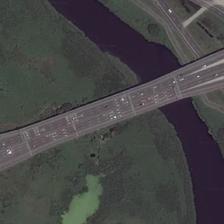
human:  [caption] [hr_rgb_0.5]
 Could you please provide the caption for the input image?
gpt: a long bridge across a grass and a narrow river .

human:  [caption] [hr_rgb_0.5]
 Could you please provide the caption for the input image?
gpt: a long bridge is on a river with several buildings on one side of it .

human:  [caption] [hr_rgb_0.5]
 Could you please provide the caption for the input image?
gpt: a bridge is on a curved river .

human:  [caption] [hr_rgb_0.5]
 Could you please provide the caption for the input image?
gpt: the crossroads connects two banks of the river, and each bank of the river have large tracts of green land .

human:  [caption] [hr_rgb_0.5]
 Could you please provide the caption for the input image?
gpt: a large bridge is on the river with several basketball fields next to it .